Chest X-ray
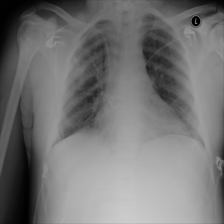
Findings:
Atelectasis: negative
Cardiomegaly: negative
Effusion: negative
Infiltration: positive
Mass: negative
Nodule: negative
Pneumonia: negative
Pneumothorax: negative
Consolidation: negative
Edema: negative
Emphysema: negative
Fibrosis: negative
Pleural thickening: negative
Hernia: negative